Деревянный и металлический шарики связаны нитью и прикреплены одной нитью ко дну сосуда с водой. Сосуд вращается с постоянной угловой скоростью вокруг вертикальной оси $O O^{\prime}$ (см. рисунок) .  В результате шарики, оставаясь полностью в воде, расположились так, как показано на рисунке. Деревянный шарик ($1$) находится от оси вращения на расстоянии втрое меньшем, чем металлический шарик ($2$). Верхняя нить составляет угол $\alpha$ с вертикалью, $\sin \alpha=4 / 5$. Угол между нитями равен $90^{\circ}$. Размеры шариков малы по сравнению с расстояниями от них до оси вращения.
Под каким углом к вертикали направлена сила Архимеда, действующая на деревянный шарик?
Найдите отношение сил натяжения верхней и нижней нитей.
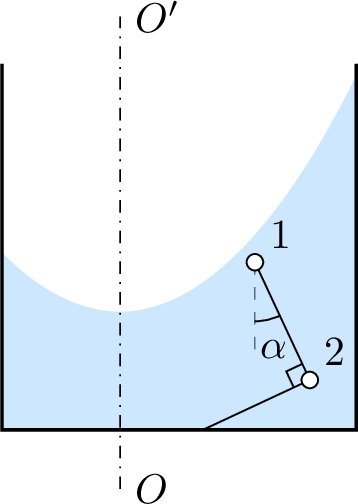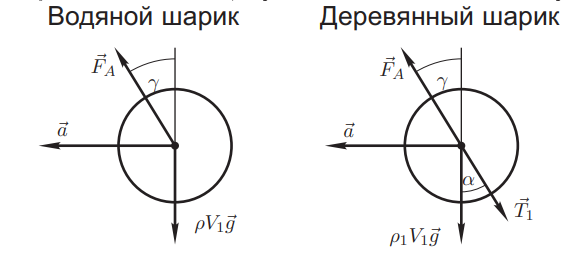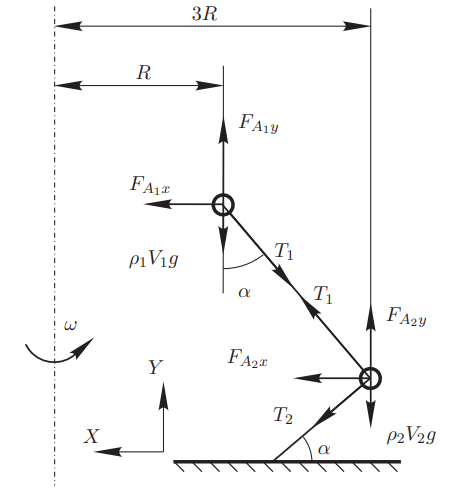
Под каким углом к вертикали направлена сила Архимеда, действующая на деревянный шарик?
Решение: Пусть плотности воды, деревянного и металлического шариков равны $\rho$, $\rho_{1}$ и $\rho_{2}$ соответственно, объёмы шариков $V_{1}$ и $V_{2}$, расстояние от оси вращения до деревянного шарика $R$, силы натяжения верхней и нижней нитей $T_{1}$ и $T_{2}$, угловая скорость вращения $\omega$. Рассмотрим мысленно вместо деревянного шарика шарик из воды. На эти шарики действует одинаковая сила Архимеда (см. рисунок ниже).  Ускорение шариков $a=\omega^{2} R$. По второму закону Ньютона в проекциях на горизонтальное и вертикальное направления: $$ \begin{gathered} F_{A} \sin \gamma=\rho V_{1} \omega^{2} R, F_{A} \sin \gamma-T_{1} \sin \alpha=\rho_{1} V_{1} \omega^{2} R, \\ F_{A} \cos \gamma=\rho V_{1} g, F_{A} \cos \gamma-T_{1} \cos \alpha=\rho_{1} V_{1} g. \end{gathered} $$ Отсюда: $$ \operatorname{tg} \gamma=\frac{\omega^{2} R}{g}, \operatorname{tg} \alpha=\frac{\omega^{2} R}{g}. $$ Следовательно, $\gamma=\alpha$. Сила Архимеда направлена под углом $\alpha$ к вертикали, то есть, вдоль нити.
Ответ: $\gamma=\alpha$. Сила Архимеда направлена под углом $\alpha$ к вертикали, то есть, вдоль нити.

Найдите отношение сил натяжения верхней и нижней нитей.
Решение: Найдём горизонтальные и вертикальные составляющие сил Архимеда, действующих на шарики (см. рисунок ниже): $$ F_{A_{1} x}=\rho V_{1} \omega^{2} R, \quad F_{A_{1} y}=\rho V_{1} g, \\ F_{A_{2} x}=\rho V_{2} \omega^{2} 3 R, \quad F_{A_{2} y}=\rho V_{2} g. $$  По второму закону Ньютона: $$ \left\{\begin{array}{l} F_{A_{1} x}-T_{1} \sin \alpha=\rho_{1} V_{1} \omega^{2} R, \\ F_{A_{1} y}-\rho_{1} V_{1} g-T_{1} \cos \alpha=0, \\ F_{A_{2} x}+T_{1} \sin \alpha+T_{2} \cos \alpha=\rho_{2} V_{2} \omega^{2} 3 R, \\ F_{A_{2} y}-\rho_{2} V_{2} g+T_{1} \cos \alpha-T_{2} \sin \alpha=0. \end{array}\right. $$ Из записанных уравнений находим: $$ \left\{\begin{array}{l} \left(\rho-\rho_{1}\right) V_{1} \omega^{2} R=T_{1} \sin \alpha, \\ \left(\rho-\rho_{1}\right) V_{1} g=T_{1} \cos \alpha, \\ \left(\rho_{2}-\rho\right) V_{2} \omega^{2} 3 R=T_{1} \sin \alpha+T_{2} \cos \alpha, \\ \left(\rho_{2}-\rho\right) V_{2} g=T_{1} \cos \alpha-T_{2} \sin \alpha. \end{array}\right. $$ Отсюда: $$ 3 \operatorname{tg} \alpha=\frac{x \sin \alpha+\cos \alpha}{x \sin \alpha-\cos \alpha}, \text { где } x=\frac{T_{1}}{T_{2}}. $$ Зная $\alpha$, находим: $$ x=\frac{T_{1}}{T_{2}}=\frac{19}{8}. $$
Ответ: $$ x=\frac{T_{1}}{T_{2}}=\frac{19}{8}. $$
Темы:
T, Статика, Всероссийские, Вращение, Гидростатика